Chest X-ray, AP view. Patient: 31 years old, sex M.
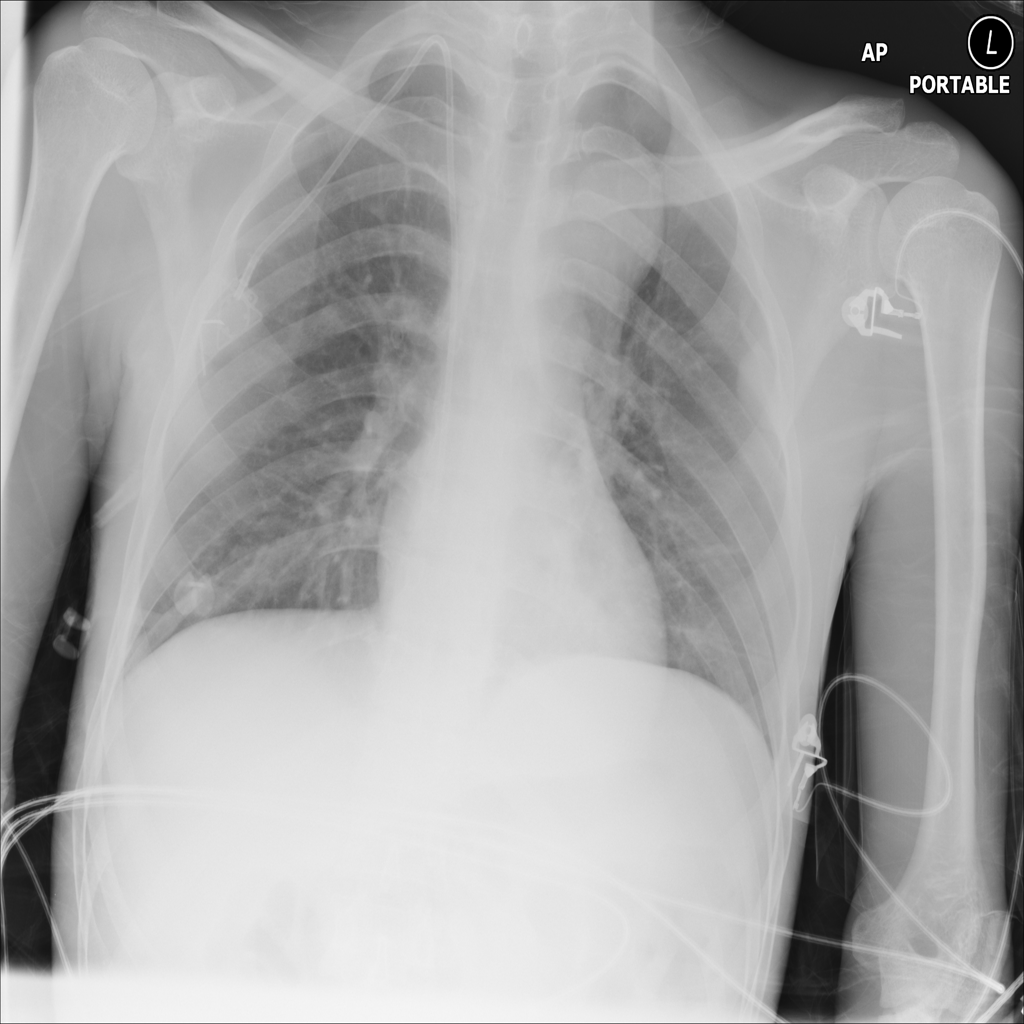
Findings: Mass